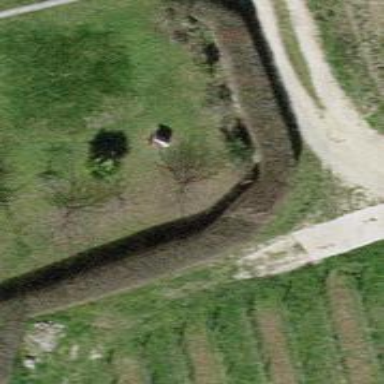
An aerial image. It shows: Hedge acting as barrier.